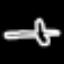
Label: airplane